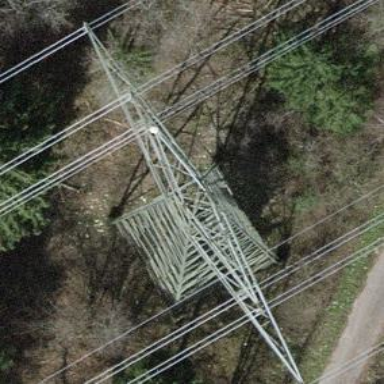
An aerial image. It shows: Towering power structure.